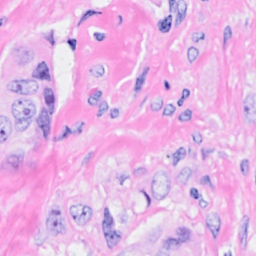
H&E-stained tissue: Breast